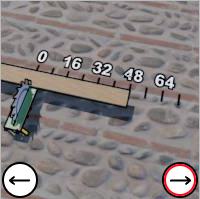
Task: length
Answer: 48
First scale value: 16.0